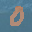
Label: 0